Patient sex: F
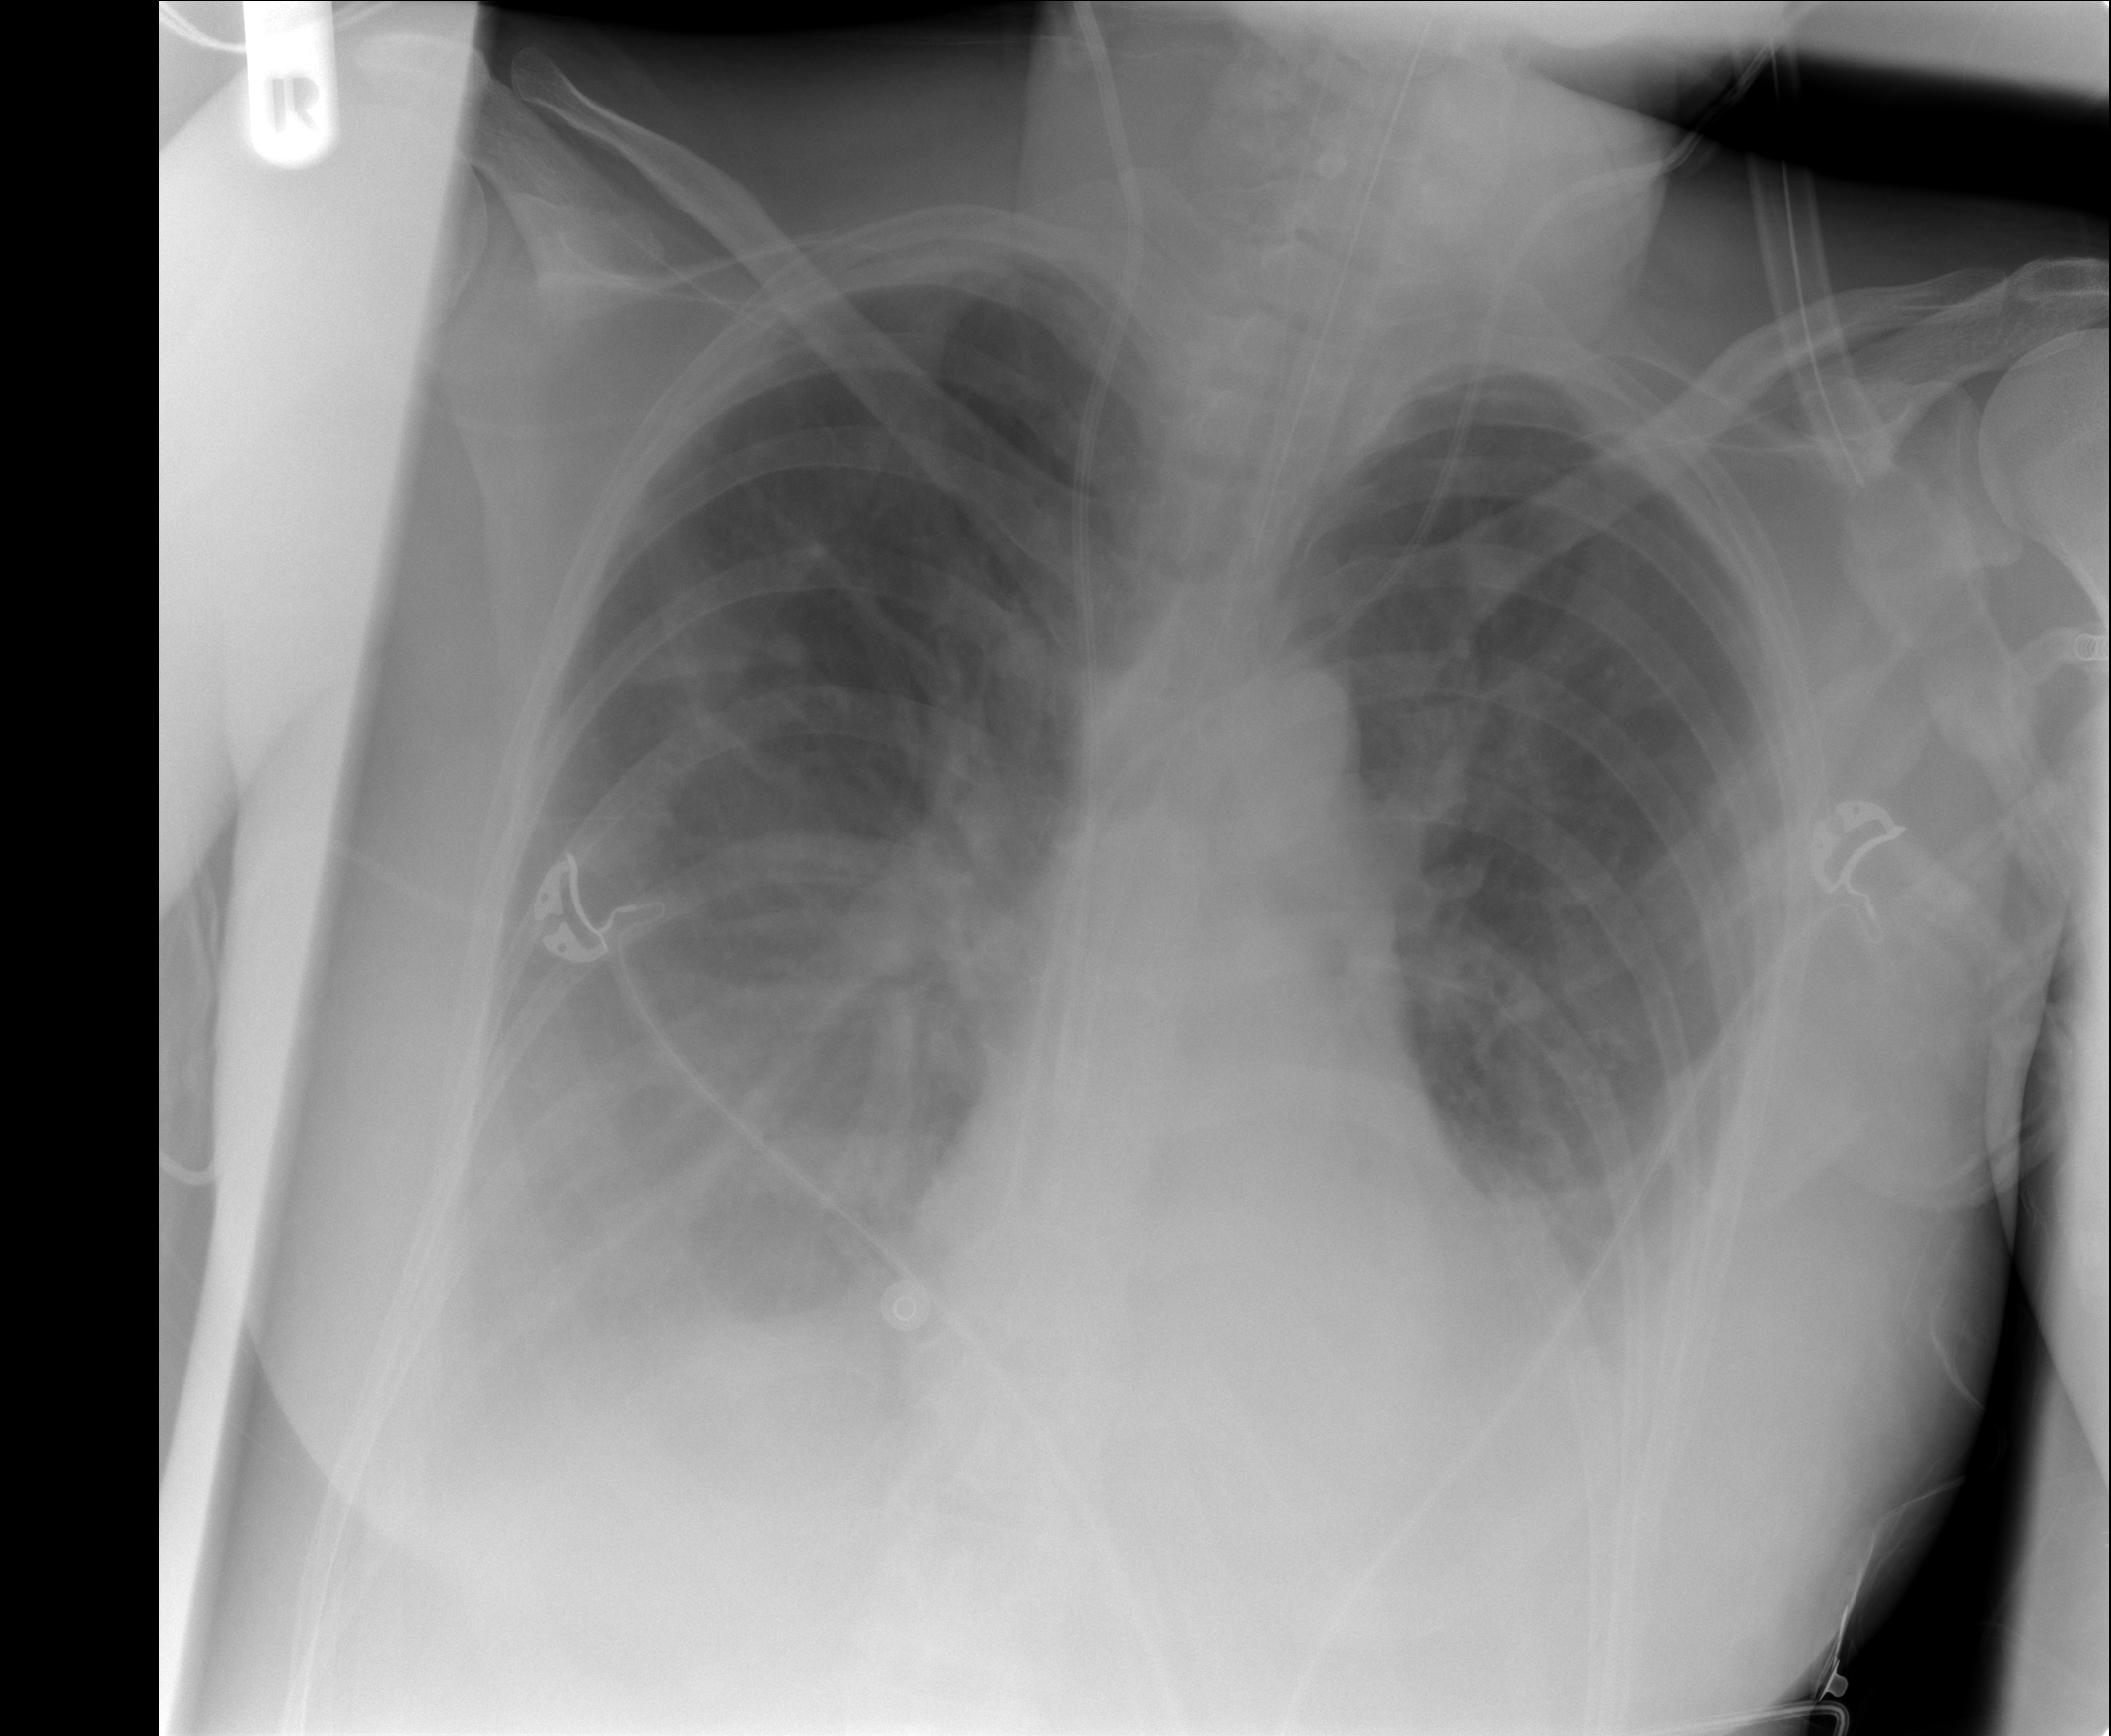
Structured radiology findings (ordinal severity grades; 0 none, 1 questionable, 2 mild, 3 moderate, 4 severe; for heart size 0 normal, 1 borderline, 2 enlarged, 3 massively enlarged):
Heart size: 0
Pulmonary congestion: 3
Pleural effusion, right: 2
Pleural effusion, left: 2
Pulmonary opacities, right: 2
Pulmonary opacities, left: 2
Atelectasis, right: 3
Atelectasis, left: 3